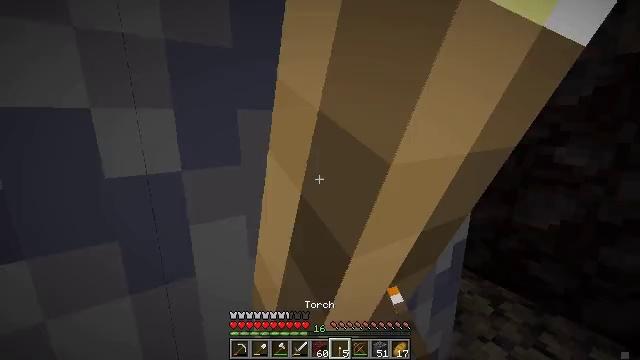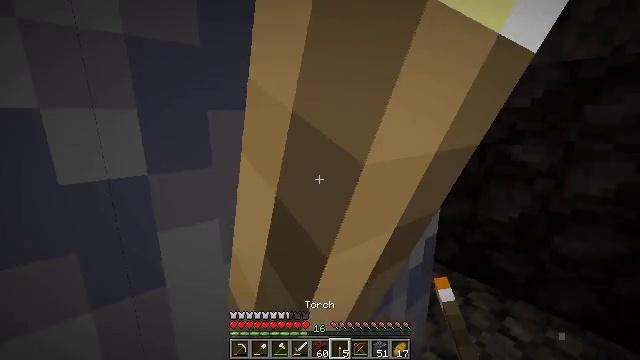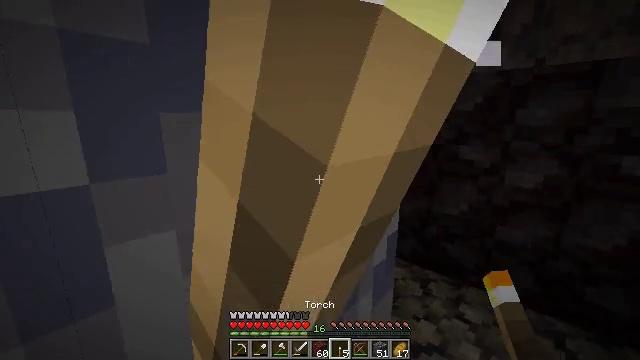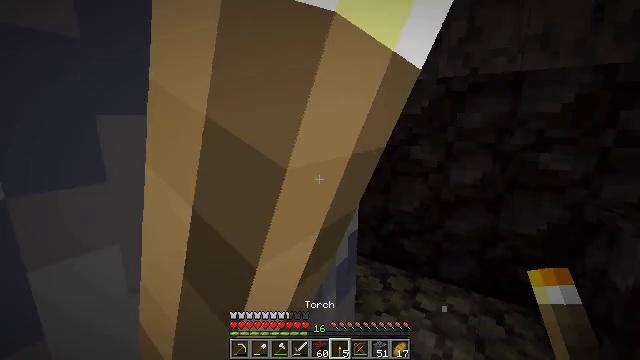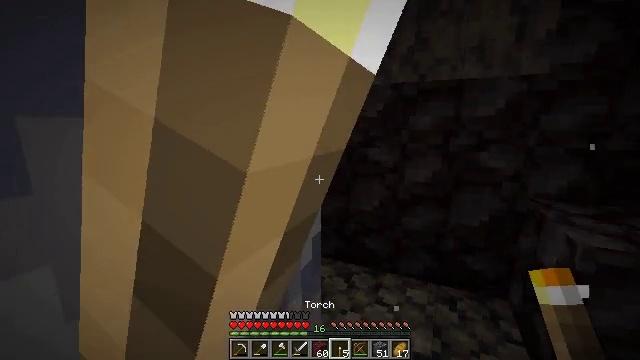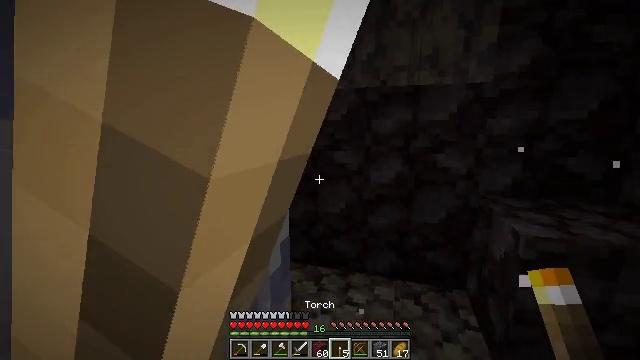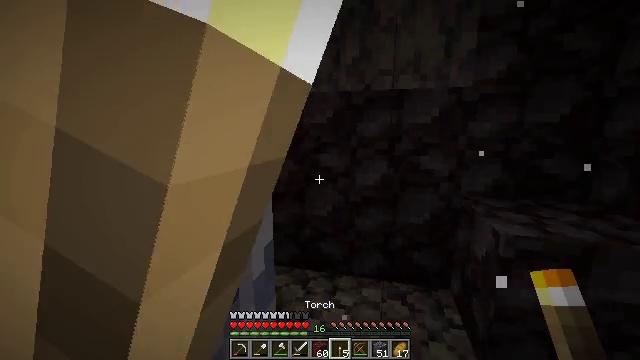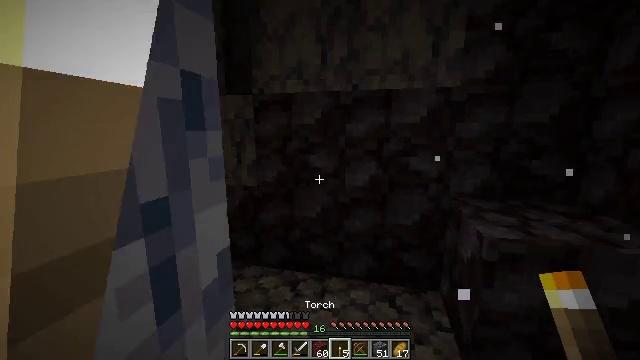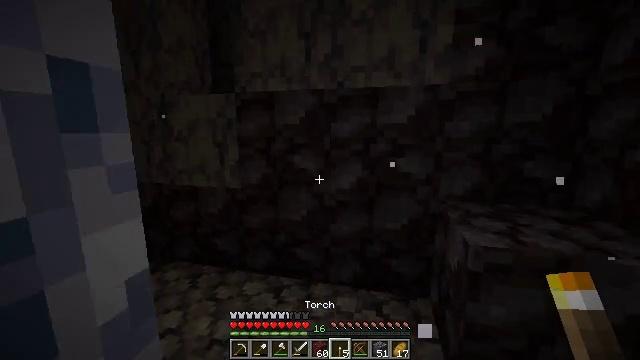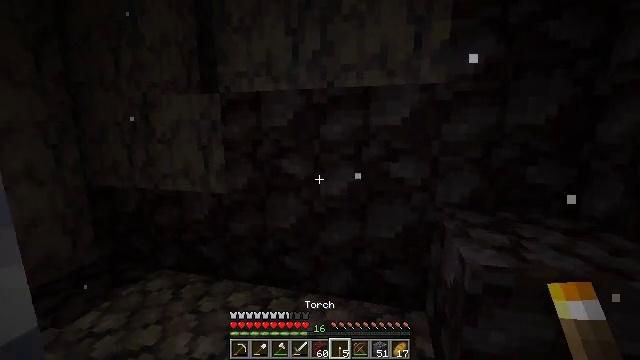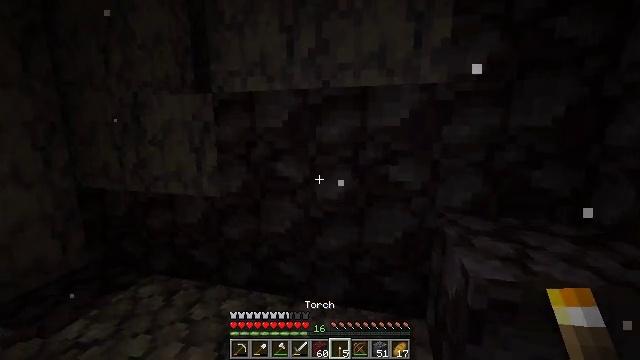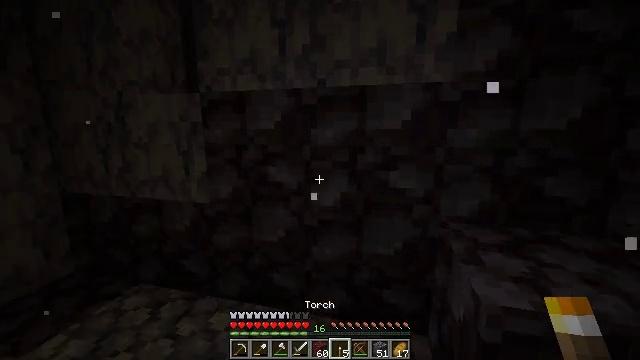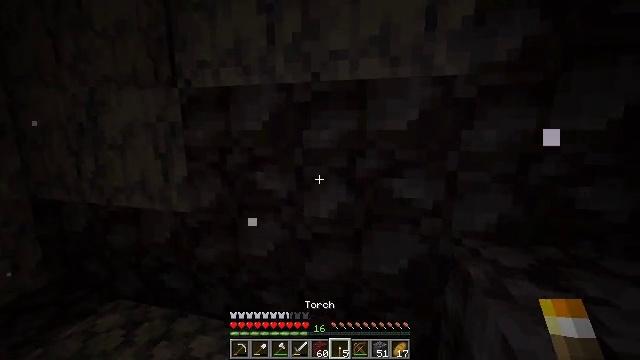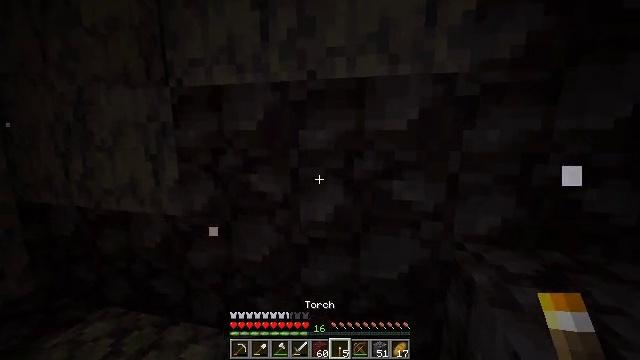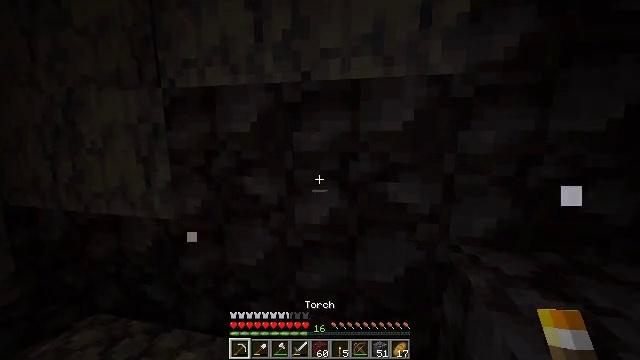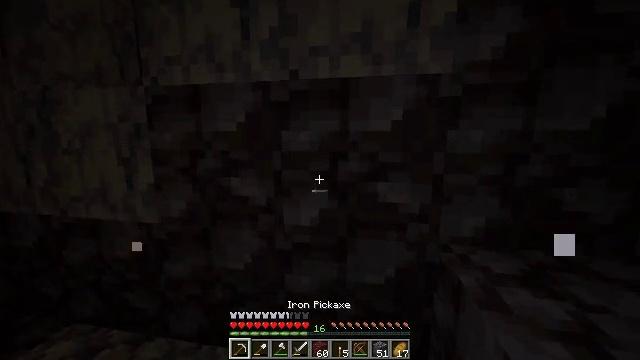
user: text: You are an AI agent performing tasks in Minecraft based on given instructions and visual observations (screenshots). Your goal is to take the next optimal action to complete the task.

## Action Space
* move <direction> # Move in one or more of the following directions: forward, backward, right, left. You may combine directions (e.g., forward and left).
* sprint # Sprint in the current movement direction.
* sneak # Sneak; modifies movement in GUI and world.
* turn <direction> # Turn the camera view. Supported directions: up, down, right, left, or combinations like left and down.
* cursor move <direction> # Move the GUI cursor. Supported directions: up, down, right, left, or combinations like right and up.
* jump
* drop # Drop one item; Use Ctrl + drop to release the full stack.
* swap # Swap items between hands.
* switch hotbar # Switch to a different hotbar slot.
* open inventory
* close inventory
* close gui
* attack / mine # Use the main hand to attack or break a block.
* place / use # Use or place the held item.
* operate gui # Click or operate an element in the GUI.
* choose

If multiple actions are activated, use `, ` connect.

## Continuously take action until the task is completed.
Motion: motion action
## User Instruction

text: Dig up blackstone from the depths.
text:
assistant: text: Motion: turn right
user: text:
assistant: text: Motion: turn right
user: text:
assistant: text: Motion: turn right
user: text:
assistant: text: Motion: turn right
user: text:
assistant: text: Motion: turn right
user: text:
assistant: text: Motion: move right, turn right
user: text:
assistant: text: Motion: move forward and move right
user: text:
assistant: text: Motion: move forward and move right
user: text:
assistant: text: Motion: move forward
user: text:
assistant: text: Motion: move forward
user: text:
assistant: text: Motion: move forward
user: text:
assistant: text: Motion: no_op
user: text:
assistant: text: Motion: no_op
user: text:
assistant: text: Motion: turn right, switch to hotbar 1
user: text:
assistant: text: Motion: turn right, switch to hotbar 1
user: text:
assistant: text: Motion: turn right, switch to hotbar 1
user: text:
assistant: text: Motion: turn right, switch to hotbar 1
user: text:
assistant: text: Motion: turn right
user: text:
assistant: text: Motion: turn right
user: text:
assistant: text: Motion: attack / mine
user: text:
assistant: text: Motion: attack / mine
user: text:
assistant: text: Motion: attack / mine
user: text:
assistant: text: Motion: turn left, attack / mine
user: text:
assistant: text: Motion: attack / mine
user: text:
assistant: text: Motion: turn left, attack / mine
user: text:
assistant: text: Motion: attack / mine
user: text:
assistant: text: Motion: attack / mine
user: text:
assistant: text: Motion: attack / mine
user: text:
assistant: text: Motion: attack / mine
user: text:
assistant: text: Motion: attack / mine